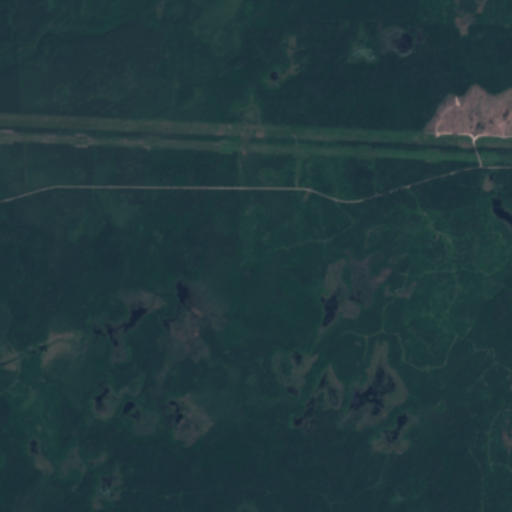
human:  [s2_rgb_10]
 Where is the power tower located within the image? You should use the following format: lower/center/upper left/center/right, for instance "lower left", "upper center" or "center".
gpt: The power tower is located in the upper of the image.
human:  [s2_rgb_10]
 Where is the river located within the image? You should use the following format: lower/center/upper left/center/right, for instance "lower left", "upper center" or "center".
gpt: The river is located in the lower left of the image.
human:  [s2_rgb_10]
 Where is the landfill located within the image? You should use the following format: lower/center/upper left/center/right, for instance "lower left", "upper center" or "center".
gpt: There is no landfill in the image.